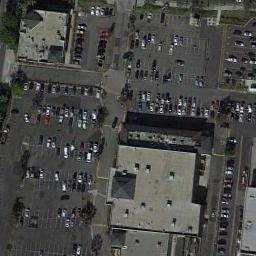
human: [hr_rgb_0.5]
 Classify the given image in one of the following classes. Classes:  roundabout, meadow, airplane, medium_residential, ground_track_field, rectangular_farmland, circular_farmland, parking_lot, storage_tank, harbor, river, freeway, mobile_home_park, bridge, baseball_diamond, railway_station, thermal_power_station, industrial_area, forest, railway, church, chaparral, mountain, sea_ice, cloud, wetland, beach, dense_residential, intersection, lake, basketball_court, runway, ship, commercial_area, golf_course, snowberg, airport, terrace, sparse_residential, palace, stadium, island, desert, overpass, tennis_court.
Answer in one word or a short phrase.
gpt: parking_lot